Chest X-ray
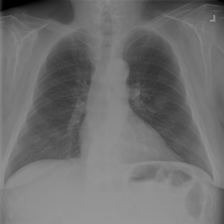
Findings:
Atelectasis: negative
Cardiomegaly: negative
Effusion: negative
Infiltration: negative
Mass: negative
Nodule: negative
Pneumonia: negative
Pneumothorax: negative
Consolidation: negative
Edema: negative
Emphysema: negative
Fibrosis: negative
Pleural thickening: negative
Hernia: negative